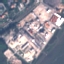
Land use / land cover: Industrial